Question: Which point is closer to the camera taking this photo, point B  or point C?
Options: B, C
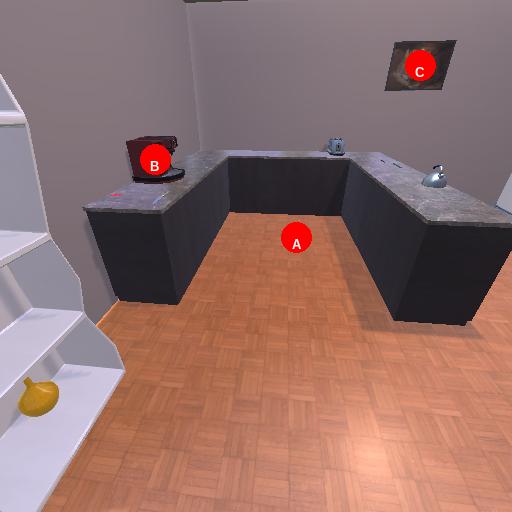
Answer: B